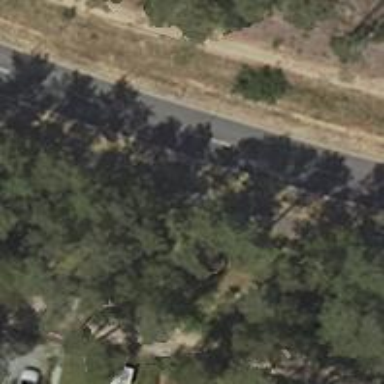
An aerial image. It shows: Secondary road with asphalt surface.